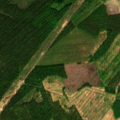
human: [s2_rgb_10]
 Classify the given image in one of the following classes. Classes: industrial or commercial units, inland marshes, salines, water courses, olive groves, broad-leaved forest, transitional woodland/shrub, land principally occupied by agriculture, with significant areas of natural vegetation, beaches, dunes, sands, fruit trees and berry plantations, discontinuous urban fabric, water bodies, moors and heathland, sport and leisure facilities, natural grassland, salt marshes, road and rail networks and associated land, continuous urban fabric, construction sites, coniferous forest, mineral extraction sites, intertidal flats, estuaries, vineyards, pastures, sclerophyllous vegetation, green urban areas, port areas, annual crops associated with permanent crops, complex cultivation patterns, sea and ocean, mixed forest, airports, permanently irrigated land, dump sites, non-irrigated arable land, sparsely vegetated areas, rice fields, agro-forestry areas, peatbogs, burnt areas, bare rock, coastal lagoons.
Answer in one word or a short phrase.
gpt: coniferous forest, mixed forest, transitional woodland/shrub